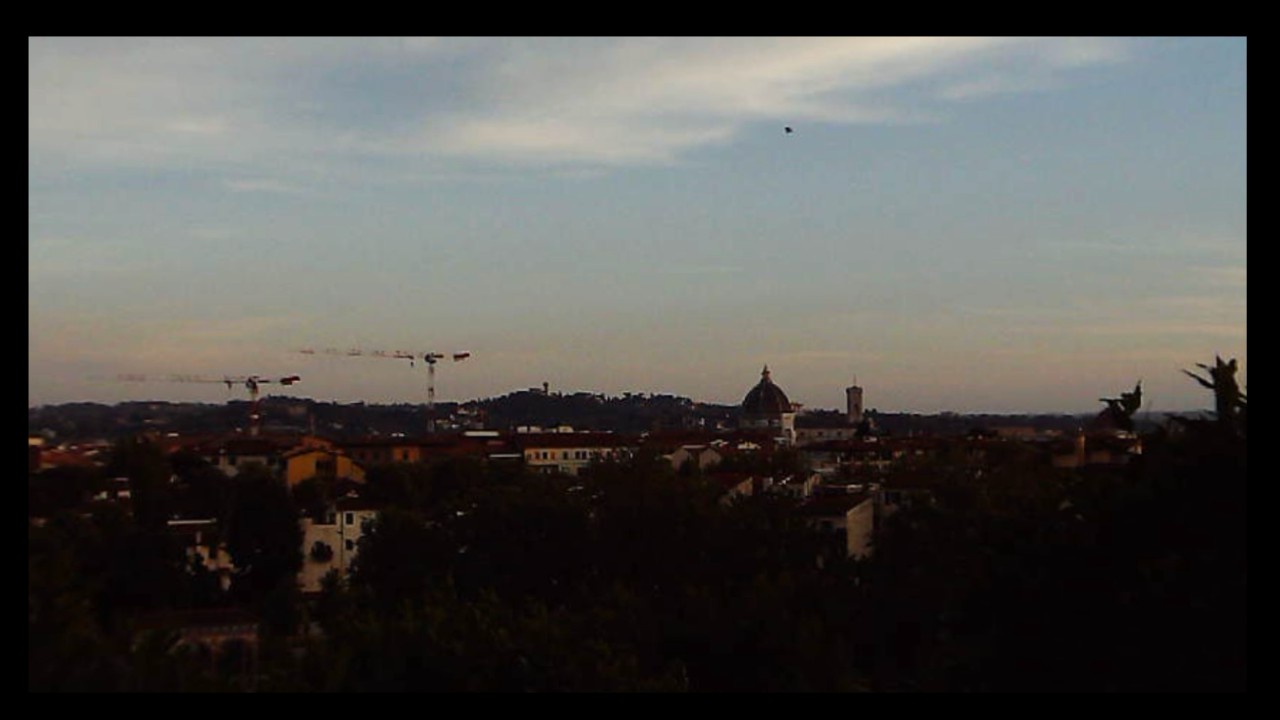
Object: Betafpv air75